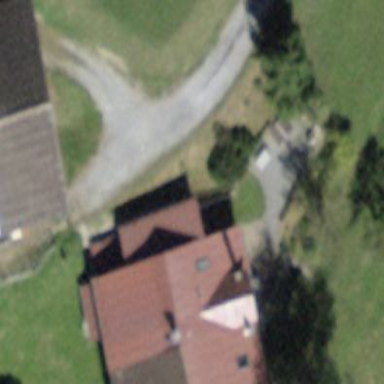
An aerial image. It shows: Residential building.